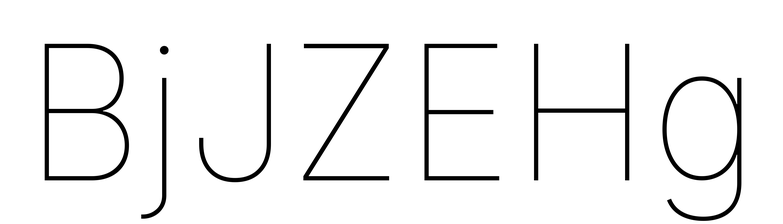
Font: Inter_Thin